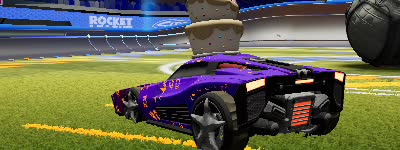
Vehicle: breakout